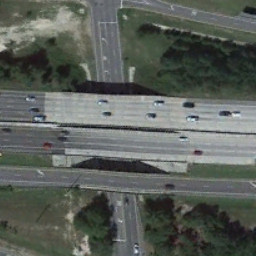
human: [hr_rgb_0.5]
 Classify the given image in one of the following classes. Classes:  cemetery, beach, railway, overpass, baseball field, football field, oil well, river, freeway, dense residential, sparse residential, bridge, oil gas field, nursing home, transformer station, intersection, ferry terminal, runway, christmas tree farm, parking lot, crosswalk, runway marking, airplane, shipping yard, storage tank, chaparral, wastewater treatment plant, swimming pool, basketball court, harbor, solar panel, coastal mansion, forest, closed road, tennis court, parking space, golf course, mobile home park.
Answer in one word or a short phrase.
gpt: overpass